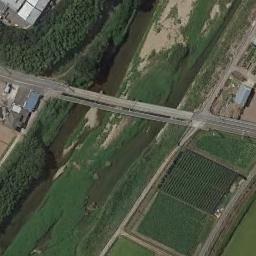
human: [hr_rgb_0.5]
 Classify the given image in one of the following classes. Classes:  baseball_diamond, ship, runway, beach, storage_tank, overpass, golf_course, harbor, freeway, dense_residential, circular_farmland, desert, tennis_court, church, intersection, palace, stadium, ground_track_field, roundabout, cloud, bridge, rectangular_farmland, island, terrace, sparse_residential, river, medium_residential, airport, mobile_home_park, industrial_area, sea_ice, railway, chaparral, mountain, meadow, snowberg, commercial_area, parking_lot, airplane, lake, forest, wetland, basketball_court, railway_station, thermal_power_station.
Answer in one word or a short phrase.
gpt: bridge